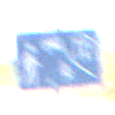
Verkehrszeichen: BeginnVerkehrsberuhigterBereich
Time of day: Midday
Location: Roofed (Underpass)
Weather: Clear
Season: NotSpecified
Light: Natural